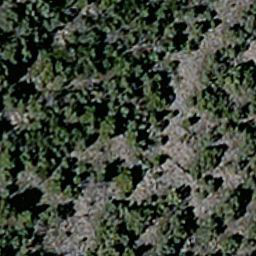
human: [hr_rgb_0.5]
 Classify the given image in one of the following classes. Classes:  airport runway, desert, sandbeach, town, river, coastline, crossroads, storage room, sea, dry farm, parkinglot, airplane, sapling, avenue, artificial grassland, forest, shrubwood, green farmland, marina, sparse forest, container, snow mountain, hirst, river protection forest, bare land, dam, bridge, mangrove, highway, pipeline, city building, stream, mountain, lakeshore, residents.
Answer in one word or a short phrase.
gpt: sparse forest